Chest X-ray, PA view. Patient: 62 years old, sex M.
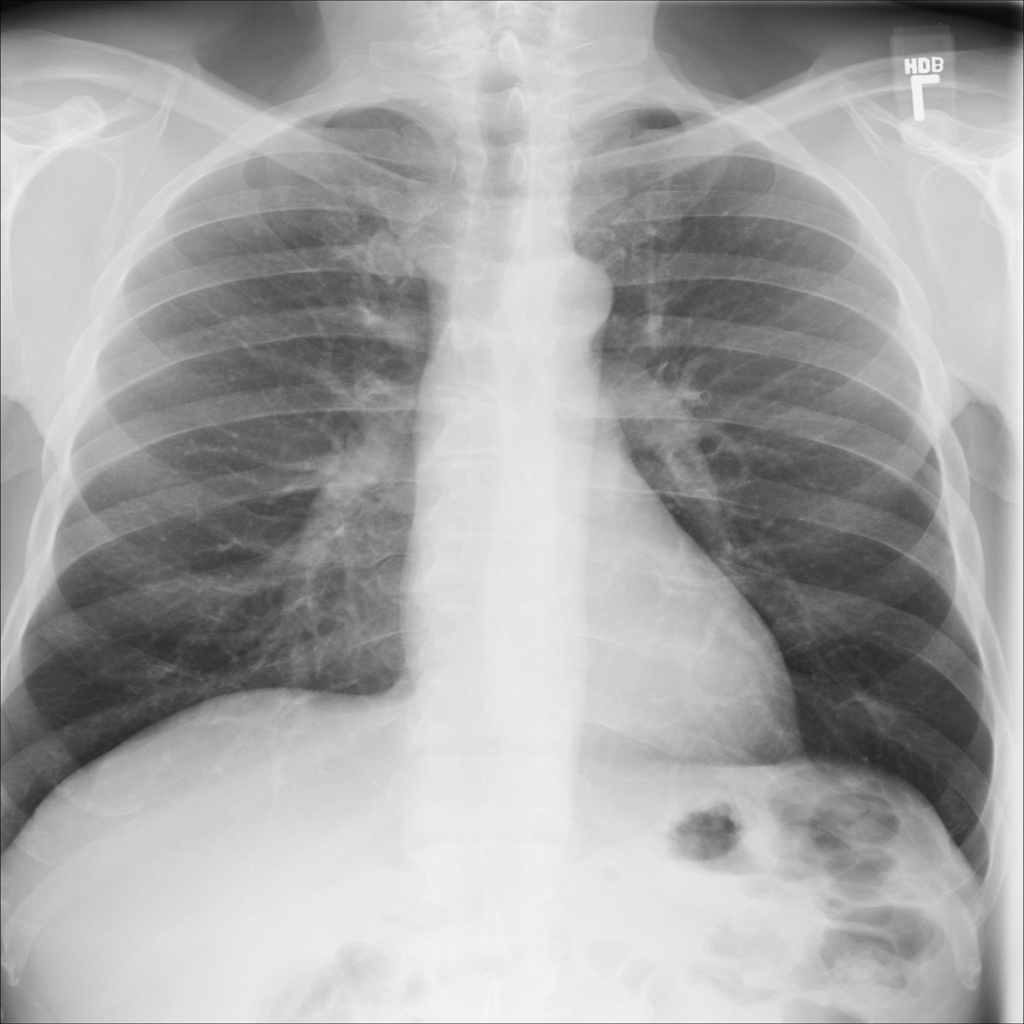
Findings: No Finding